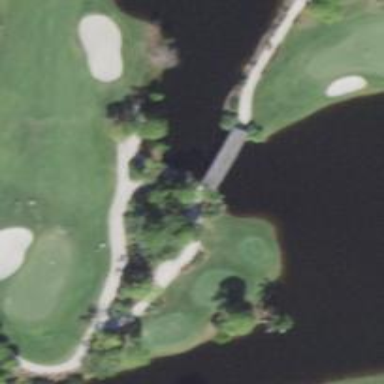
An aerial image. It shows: Covered bridge over golf cart path.